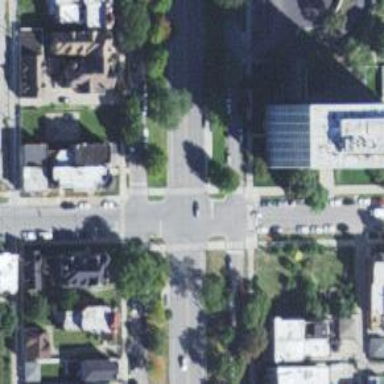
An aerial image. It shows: Footway that serves as traffic island.